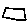
Label: square